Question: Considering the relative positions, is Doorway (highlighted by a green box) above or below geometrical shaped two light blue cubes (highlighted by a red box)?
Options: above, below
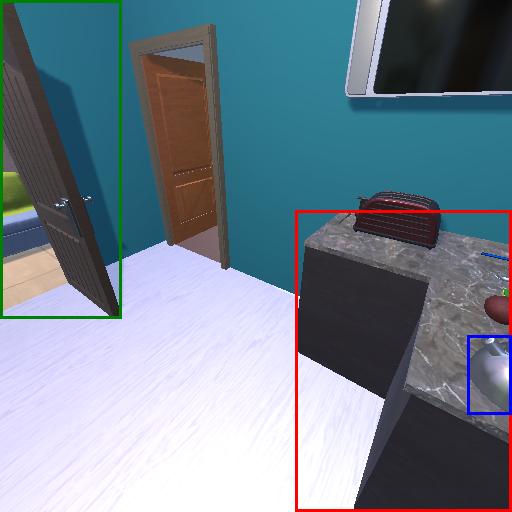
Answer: above